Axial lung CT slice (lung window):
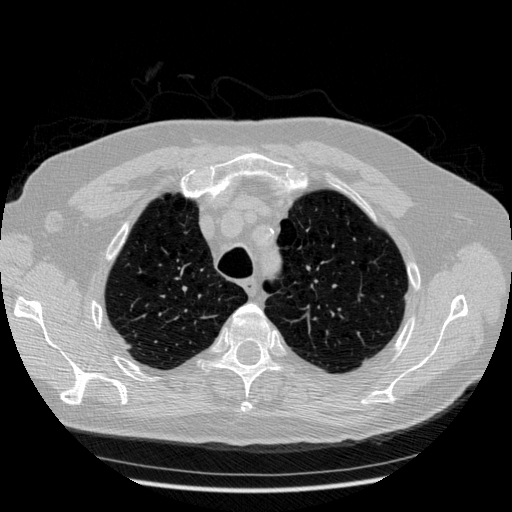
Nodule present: no